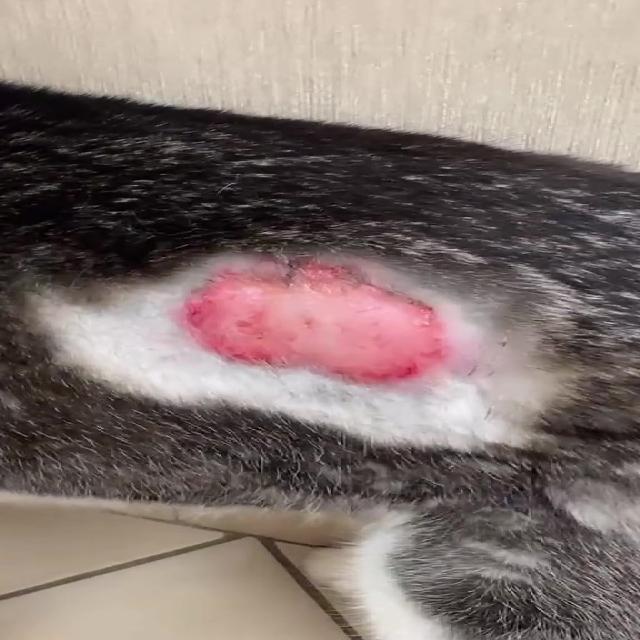
Canine dermatitis — inflammation of the skin presenting with erythema, pruritus, papules, and excoriation. May be allergic, contact, or atopic in origin.